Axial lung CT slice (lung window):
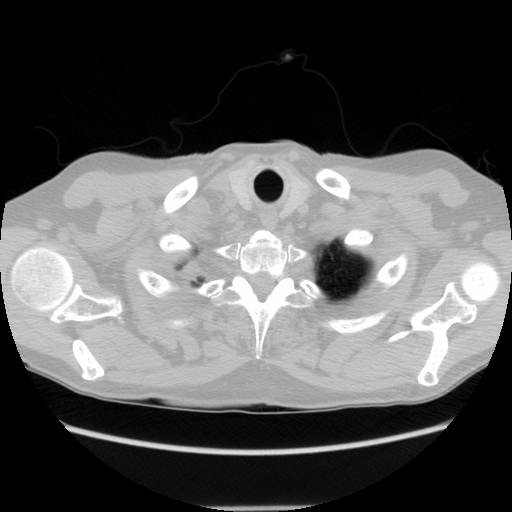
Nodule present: no